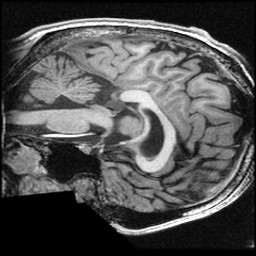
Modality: T1w
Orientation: sagittal
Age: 21
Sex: male